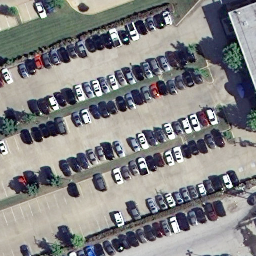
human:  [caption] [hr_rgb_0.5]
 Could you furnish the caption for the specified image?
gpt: Lots of cars parked in lines in the parking lot .

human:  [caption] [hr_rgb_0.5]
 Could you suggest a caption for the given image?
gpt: It is a parking lot with many cars parked neatly and many parking spots are free .

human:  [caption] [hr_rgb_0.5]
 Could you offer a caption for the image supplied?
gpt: Lots of cars parked neatly in the parking lot .

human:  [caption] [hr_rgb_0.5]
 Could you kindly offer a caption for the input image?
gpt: Many cars parked neatly with many empty parking spaces in the parking lot .

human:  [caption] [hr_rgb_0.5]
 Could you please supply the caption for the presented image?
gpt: Many cars parked in lines with many free parking spots in the parking lot .